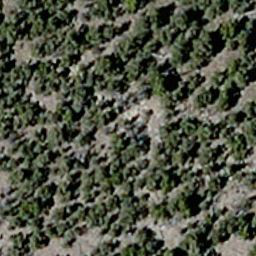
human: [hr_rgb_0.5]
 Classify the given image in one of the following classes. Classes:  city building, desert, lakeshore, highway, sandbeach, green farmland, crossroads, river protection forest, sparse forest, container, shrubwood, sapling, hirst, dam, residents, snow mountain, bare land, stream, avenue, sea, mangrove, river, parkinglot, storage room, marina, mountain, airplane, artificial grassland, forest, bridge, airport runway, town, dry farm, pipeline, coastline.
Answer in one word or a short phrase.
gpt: sparse forest